Field crop: maize
Growth stage: 2
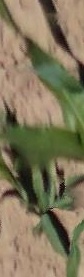
Species: maize